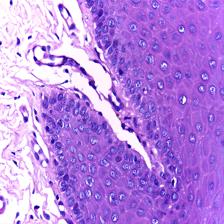
Diagnosis: Normal